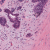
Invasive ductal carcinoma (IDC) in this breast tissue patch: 0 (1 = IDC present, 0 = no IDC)